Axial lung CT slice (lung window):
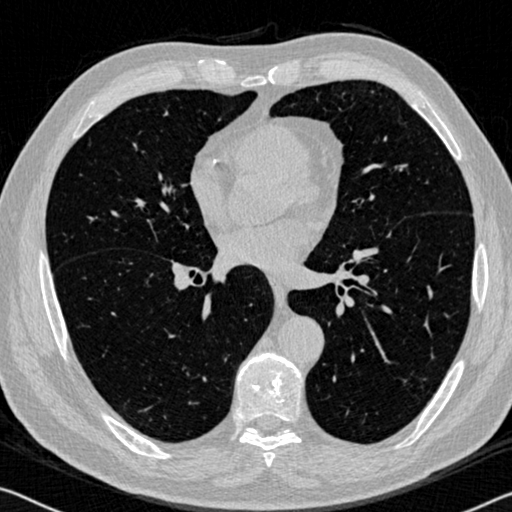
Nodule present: no